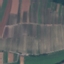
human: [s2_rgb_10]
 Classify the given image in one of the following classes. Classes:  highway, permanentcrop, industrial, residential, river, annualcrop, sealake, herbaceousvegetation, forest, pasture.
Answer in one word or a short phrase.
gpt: PermanentCrop